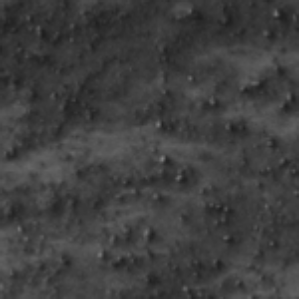
Label: frost